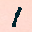
Label: 1